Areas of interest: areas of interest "Hotel"
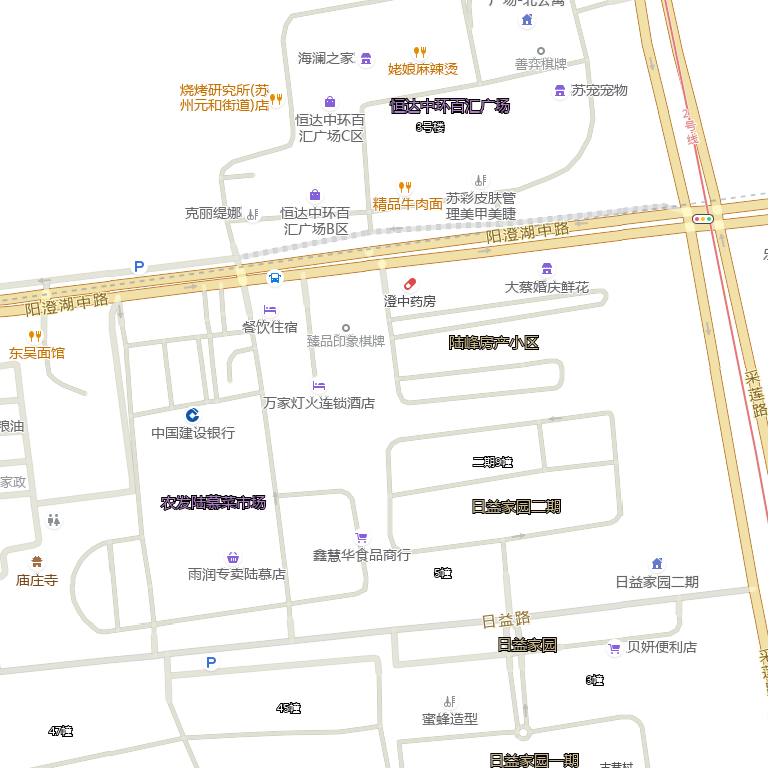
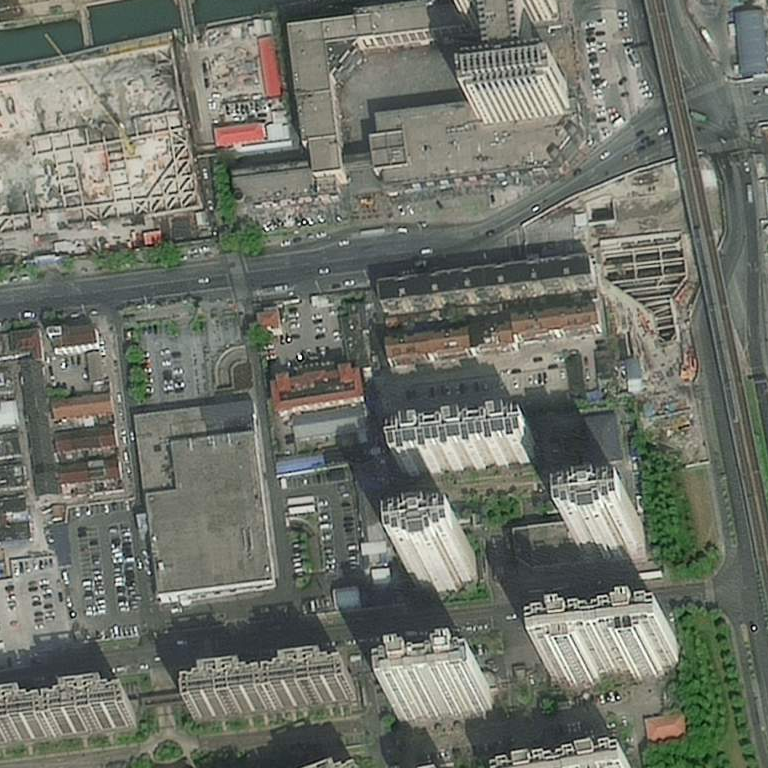